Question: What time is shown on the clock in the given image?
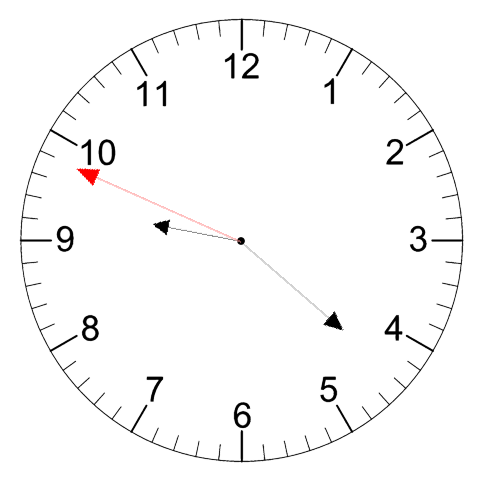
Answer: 09:21:49